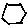
Label: hexagon